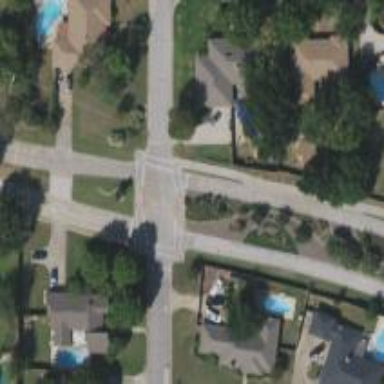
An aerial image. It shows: Marked crossing on footway.